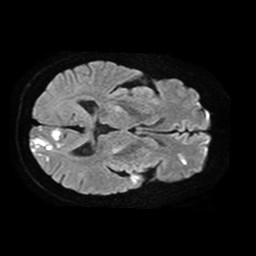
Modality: TRACE
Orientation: axial
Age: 57
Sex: male
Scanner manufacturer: philips
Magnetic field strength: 1.5 T
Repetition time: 3.842 s
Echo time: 0.09719 s